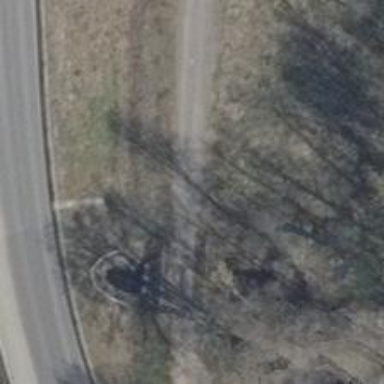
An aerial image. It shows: Track on ground surface with bridge. The tracktype is graded as grade2.